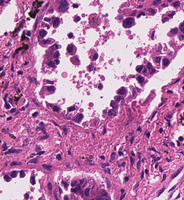
Tumor epithelial tissue: yes
Tumor-associated stroma tissue: yes
Normal tissue: no